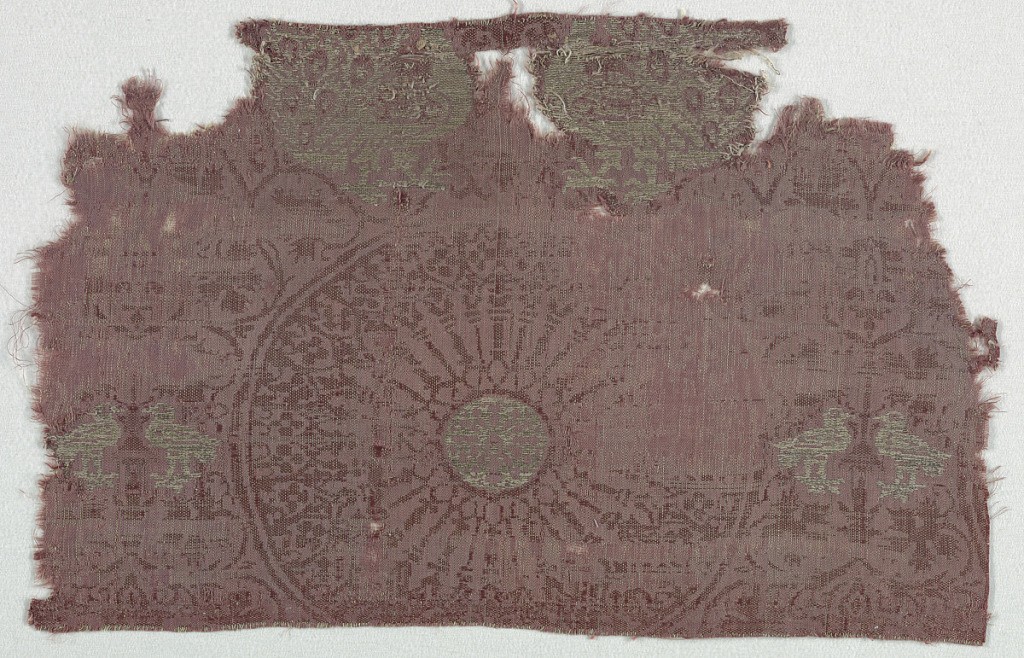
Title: Fragment
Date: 14th century
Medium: silk, metallic Technique: two interconnected structures (plain weave plus plain weave) plus brocade (lampas)
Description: Large circles with vines with brocaded peacocks, birds and animals in gold on maroon.